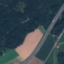
Land use / land cover: Highway